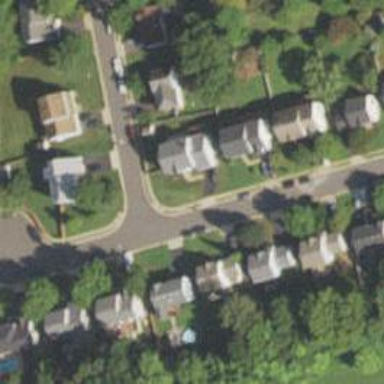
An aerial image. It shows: Residential road with asphalt surface and sidewalk on the left.